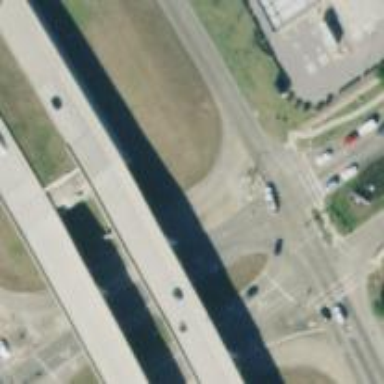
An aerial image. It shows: Tertiary link road.